Current action and preconditions to check: trajectory_clear

Your task: For each precondition in the list above, predict whether it will hold at this action.

Consider the current scene as observed from the mobile robot's camera, and analyze the predicted future states of all dynamic agents (e.g., people, animals, vehicles, or any moving entities) within the NEXT SECOND.

IMPORTANT: Only answer "very likely" if you are absolutely certain—based on strong, clear evidence—that a dynamic agent will violate the precondition in the predicted future state. Do NOT answer "very likely" for unlikely, ambiguous, or low-probability risks.

Ask yourself for each precondition: Is there a high probability, with clear and convincing evidence, that the predicted future states of any dynamic agent will interfere with the predicted future state of the currently executing action within the NEXT SECOND, causing that precondition to fail?

Assess the risk level based on these predictions. Use "likely" or "very likely" if motions create a clear risk of interference.

Use "neutral" or "improbable" if agents are nearby but their predicted paths are clearly diverging or non-conflicting.

Failure Risk Categories: "very improbable", "improbable", "neutral", "likely", "very likely"

Answer Format: Output ONLY the probability_of_failure value from these categories: "very improbable", "improbable", "neutral", "likely", "very likely"

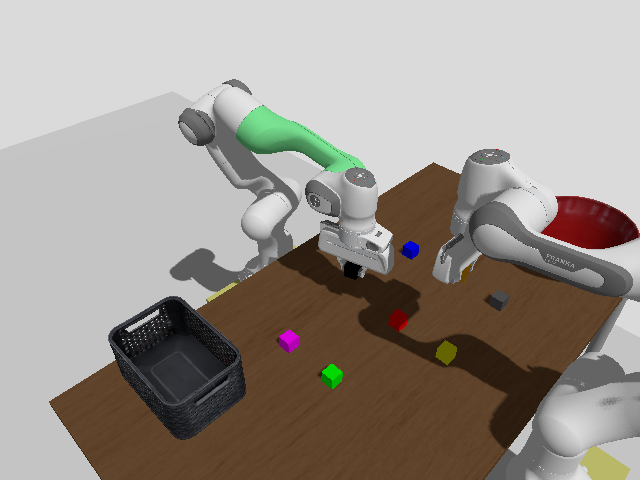

Answer: improbable